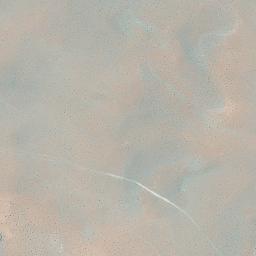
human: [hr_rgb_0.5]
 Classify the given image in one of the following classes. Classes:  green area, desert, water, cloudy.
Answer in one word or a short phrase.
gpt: desert